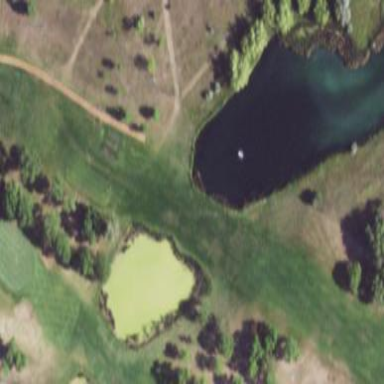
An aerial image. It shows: Water hazard on golf course.